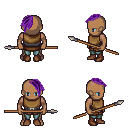
a pixel art fantasy rpg character, male body template, human, dark skin, leather chest armor, teal pants, purple long mohawk hairstyle, brown shoes, spear, four views (front, back, left, right), 2x2 character sprite sheet, small pixel art, hard edges, no anti-aliasing